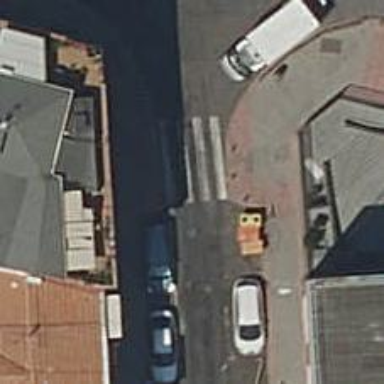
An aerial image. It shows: Asphalt footway with uncontrolled crossing. The crossing has markings.